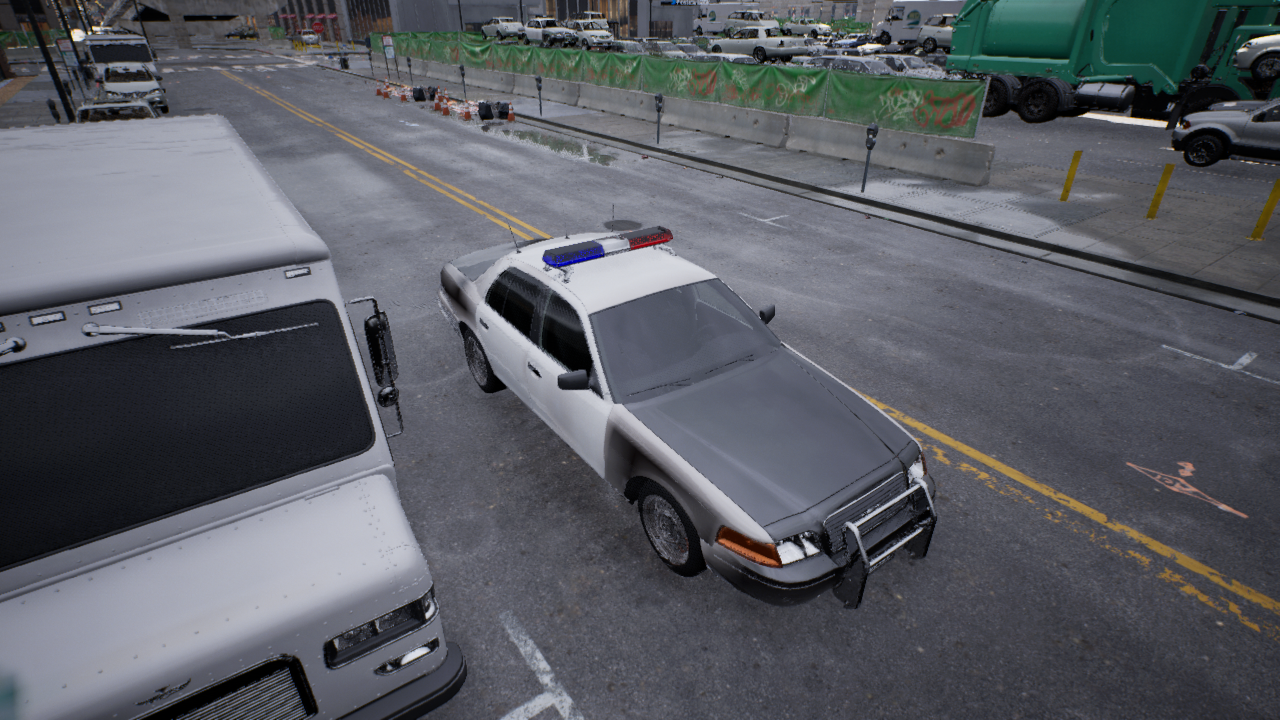
Venue: downtown
Lighting: clear day
Vehicle rig: sedan